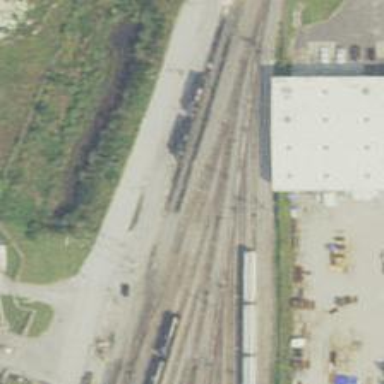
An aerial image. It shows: Railway yard in service.